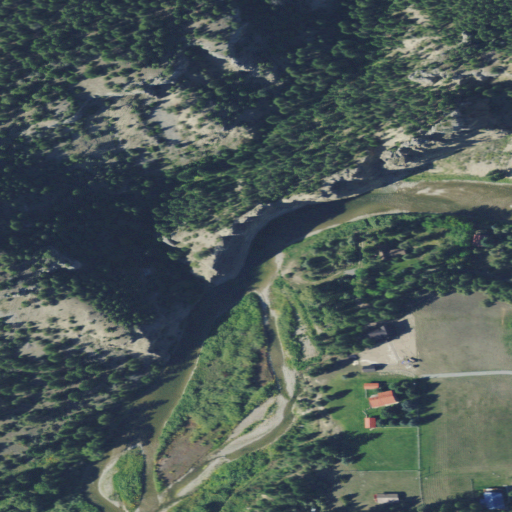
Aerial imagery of valley in Montana named Cow Coulee containing evergreen forest, shrub, woody wetlands, grassland, open development, and open water